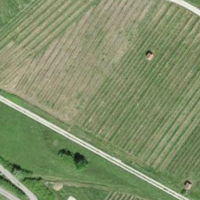
EUNIS habitat code: 40
Species observed at this site:
Plantago media